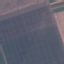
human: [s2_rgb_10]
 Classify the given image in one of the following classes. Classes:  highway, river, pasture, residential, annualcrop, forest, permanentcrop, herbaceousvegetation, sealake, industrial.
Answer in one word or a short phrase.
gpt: AnnualCrop